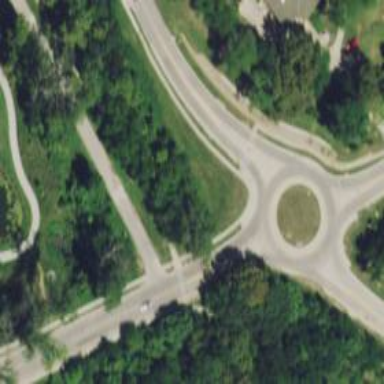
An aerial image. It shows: Uncontrolled road crossing.